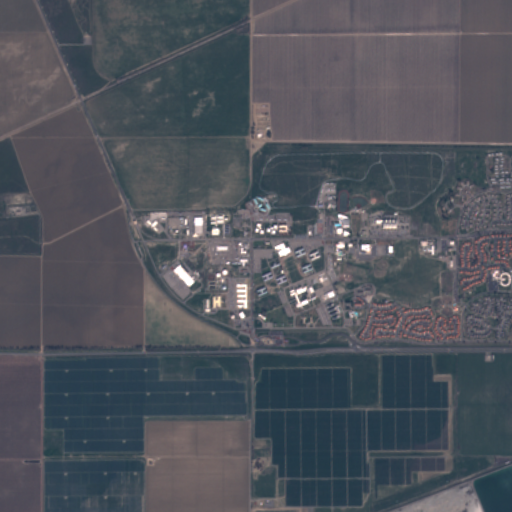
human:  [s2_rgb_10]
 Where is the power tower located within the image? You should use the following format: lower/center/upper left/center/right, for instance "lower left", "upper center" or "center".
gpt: The power tower is located in the lower right of the image.
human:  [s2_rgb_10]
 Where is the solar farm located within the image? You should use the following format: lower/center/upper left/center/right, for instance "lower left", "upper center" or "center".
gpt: The solar farm is located in the lower of the image.
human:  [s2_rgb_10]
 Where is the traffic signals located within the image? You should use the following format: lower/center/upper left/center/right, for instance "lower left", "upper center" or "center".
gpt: The traffic signals is located in the lower right of the image.
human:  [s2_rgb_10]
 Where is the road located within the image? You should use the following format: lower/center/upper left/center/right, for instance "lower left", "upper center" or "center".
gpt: There is no road in the image.